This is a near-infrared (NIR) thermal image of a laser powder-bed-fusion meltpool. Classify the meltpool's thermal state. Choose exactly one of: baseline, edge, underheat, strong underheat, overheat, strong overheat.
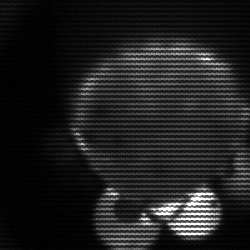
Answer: edge